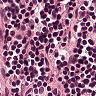
Metastatic tissue present: no